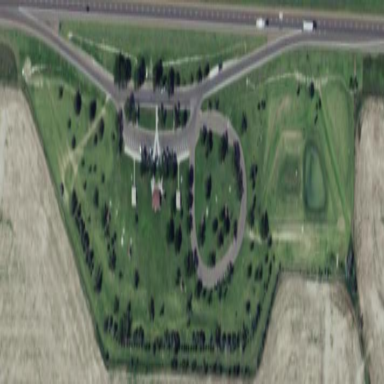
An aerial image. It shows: Rest area on the road.